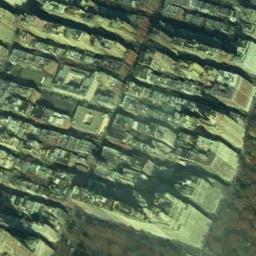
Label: commercial_area